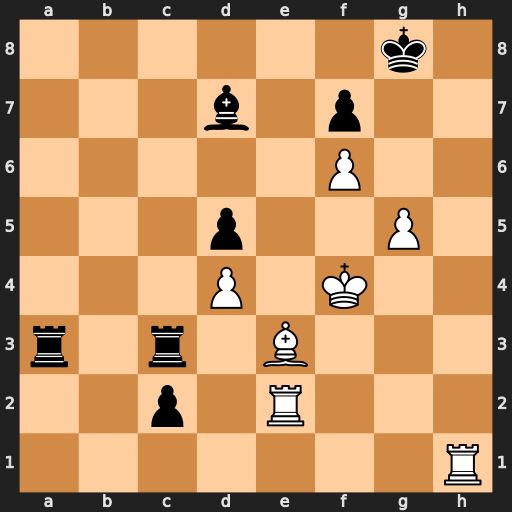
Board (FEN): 6k1/3b1p2/5P2/3p2P1/3P1K2/r1r1B3/2p1R3/7R
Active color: w
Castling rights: -
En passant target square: -
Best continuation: Reh2 Bh3 Rxh3 c1=Q Rh8#